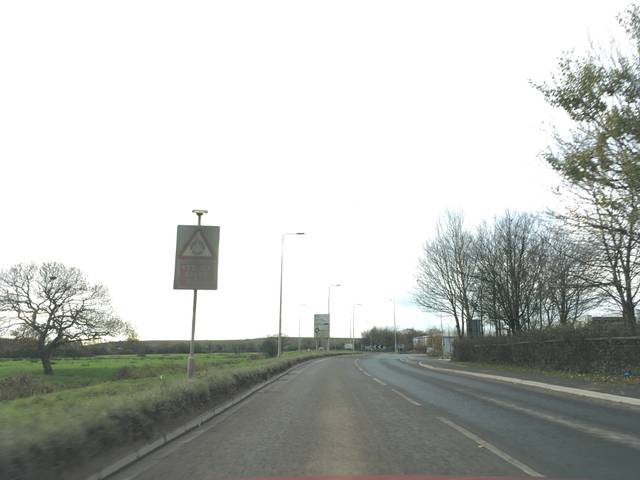
Region: United Kingdom
Coordinates: 51.502, -3.108